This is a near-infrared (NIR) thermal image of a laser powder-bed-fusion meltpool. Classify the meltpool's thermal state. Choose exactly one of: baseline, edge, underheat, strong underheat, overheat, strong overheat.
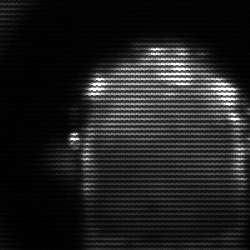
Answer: baseline